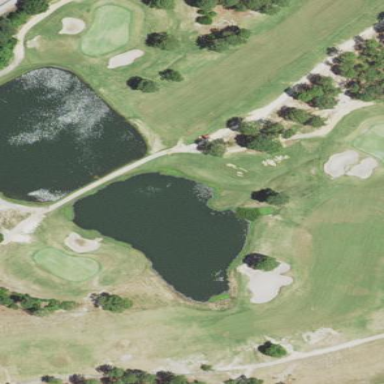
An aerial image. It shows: Scenic golf fairway.